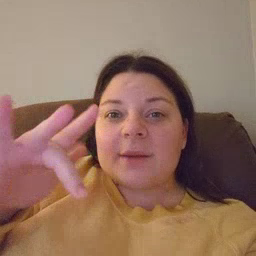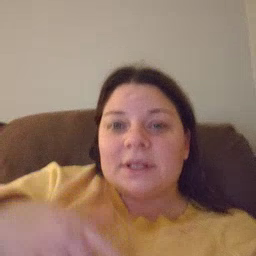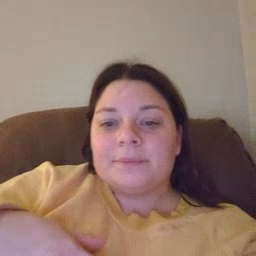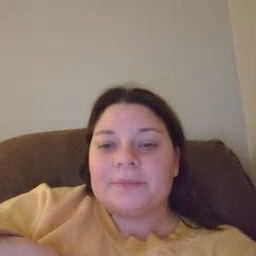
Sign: empty